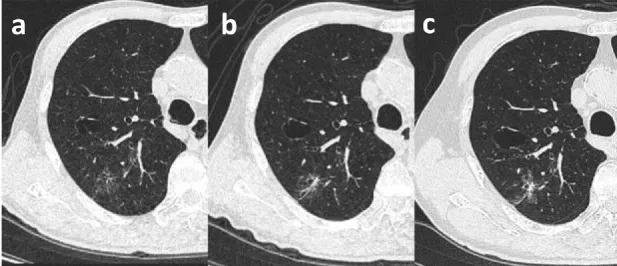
A) The solid component of the GGN in segment 2 had increased in size according to the CT findings.
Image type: radiology (ct)